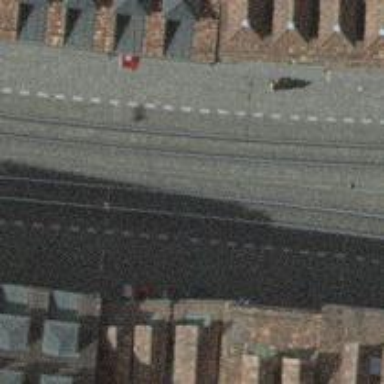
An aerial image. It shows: Tram crossing on the railway.